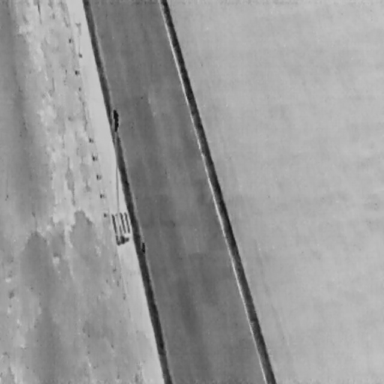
There is a Person in the infrared image.